Question: This is a jsfiddle
<URL>
try to enlarge the width of the view in jsfiddle please
This is the result:

Please check that the h1 has a padding around it, where does it come from?
This is the css of the h1
'''
.inputForm ul h1{
font-weight: 700;
color: inherit;
}
'''
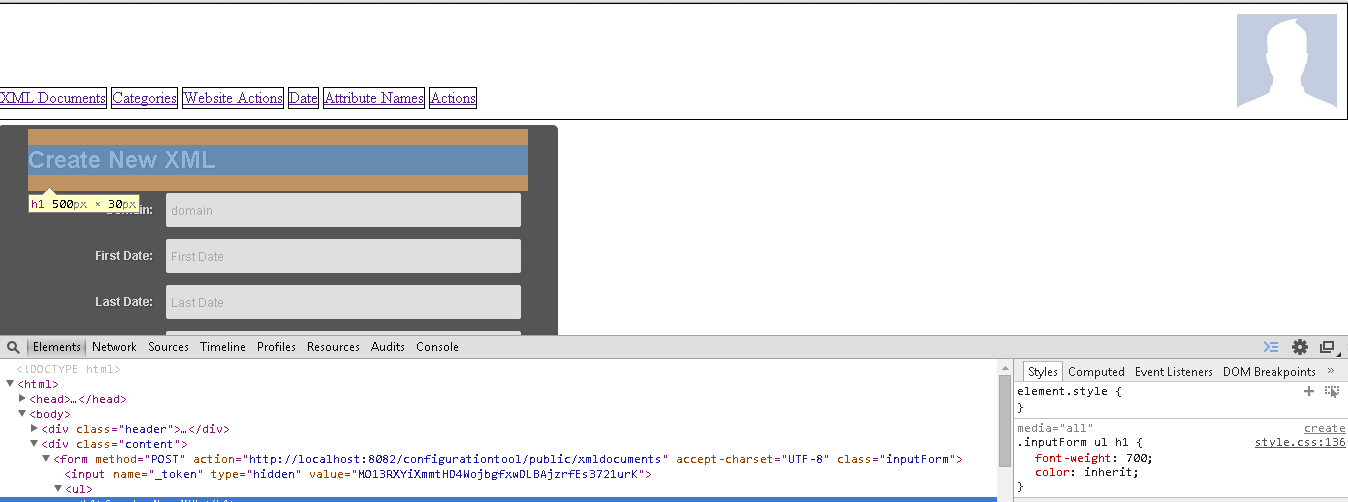
Answer: Browsers by default give 'h1' a margin. Just add 'margin: 0' in your css:
'''
.inputForm ul h1{
font-weight: 700;
color: inherit;
margin: 0;
}
'''